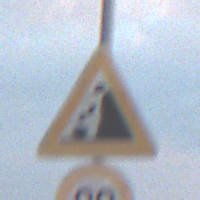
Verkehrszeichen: SteinschlagRechts
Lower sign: Geschwindigkeit80
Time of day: SunriseSunset
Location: Outdoor (Nature)
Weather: PartlyCloudy
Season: NotSpecified
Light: Natural